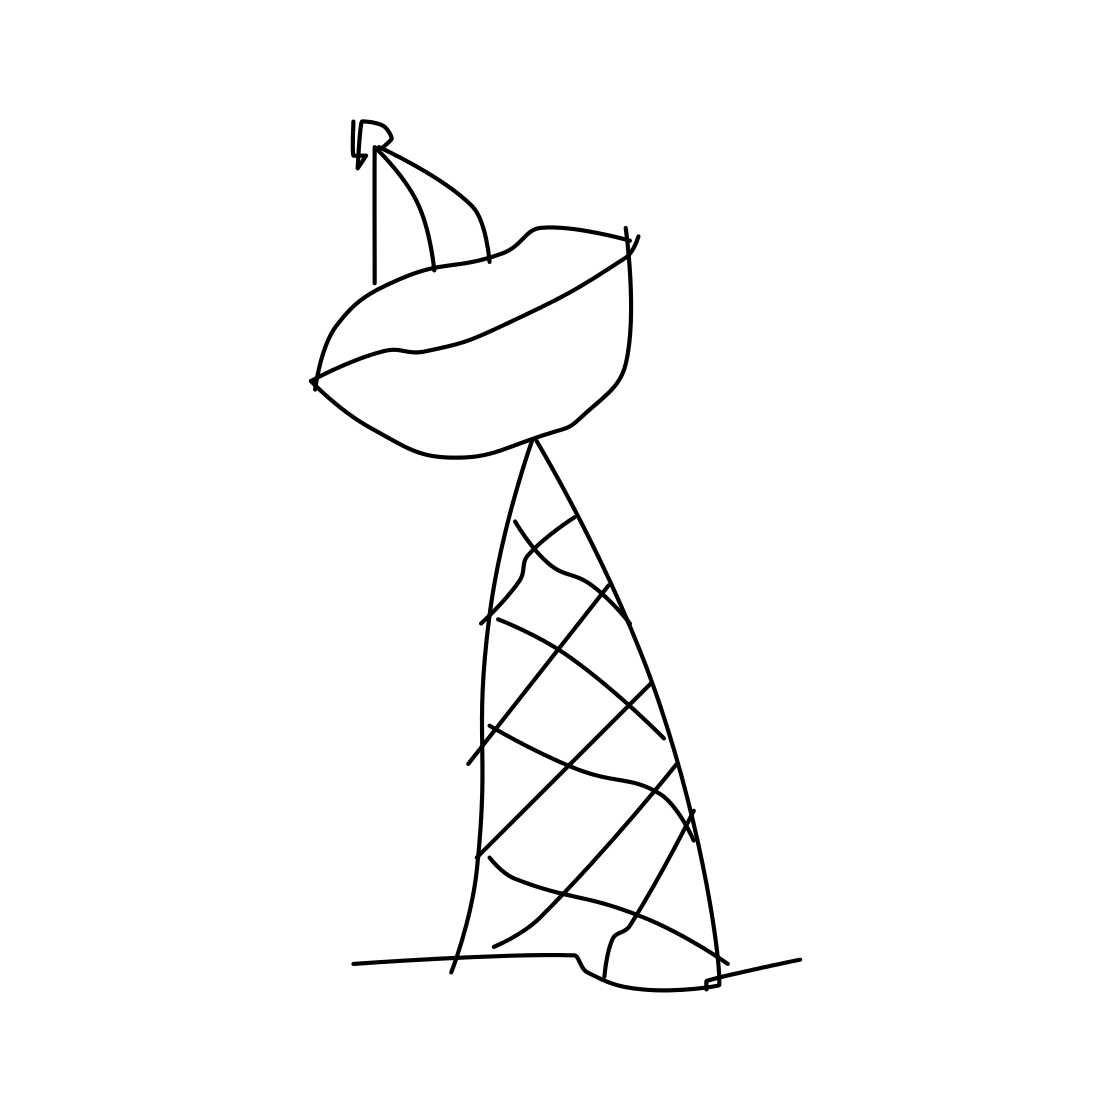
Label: satellite